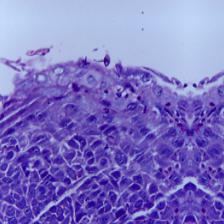
Diagnosis: OSCC